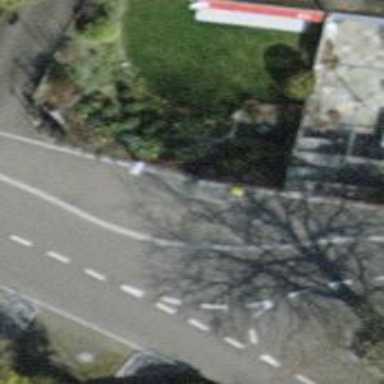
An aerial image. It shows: Post box.